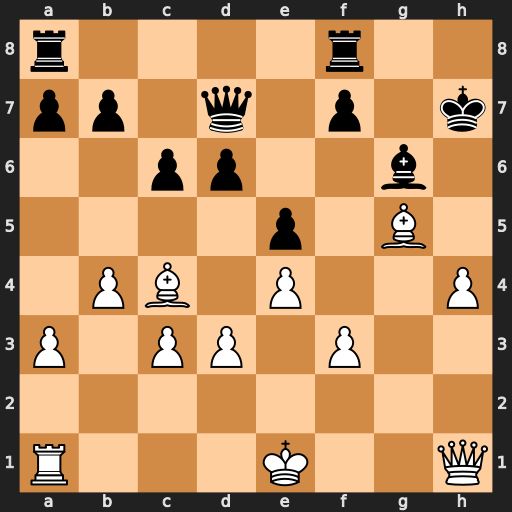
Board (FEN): r4r2/pp1q1p1k/2pp2b1/4p1B1/1PB1P2P/P1PP1P2/8/R3K2Q
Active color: w
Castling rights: Q
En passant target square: -
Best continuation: h5 Bf5 exf5